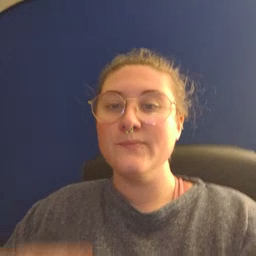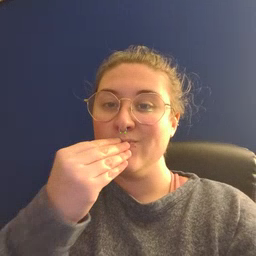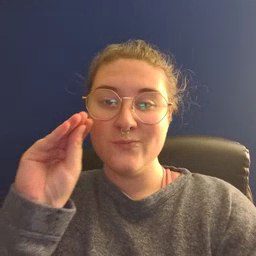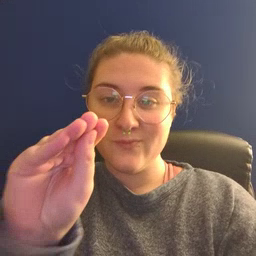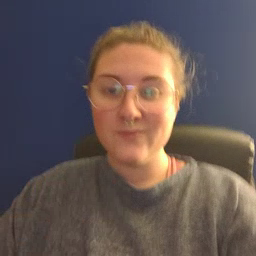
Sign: kiss